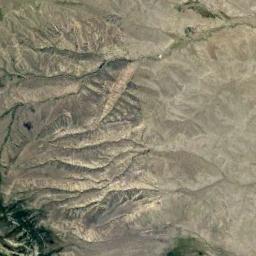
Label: mountain